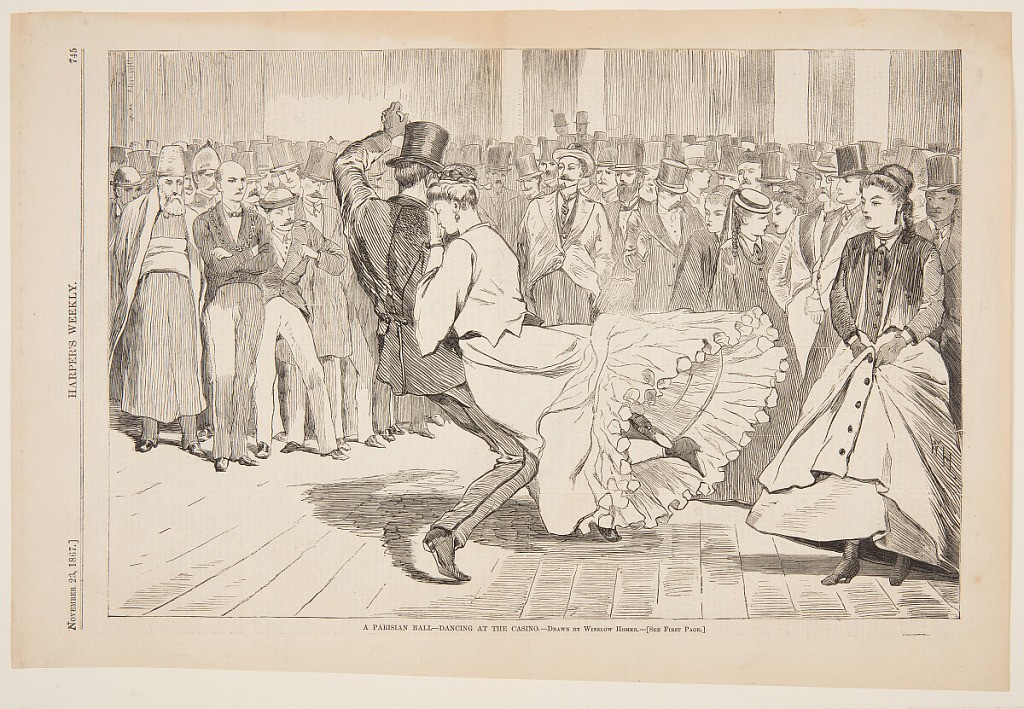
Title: A Parisian Ball – Dancing at the Mabille, Paris
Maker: Winslow Homer, American, 1836–1910
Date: November 23, 1867
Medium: Wood engraving in black ink on paper
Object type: Print
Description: Couples dancing in the center of a dance hall. Large crowd of men with top hats in background.